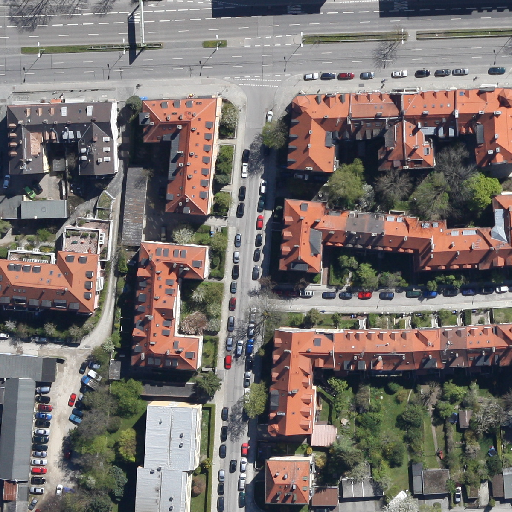
Referring expression: bikeway